Interaction volume radius: 10 \u00c5
Interaction volume height: 15 \u00c5
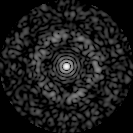
Disorder parameter: 0.8275